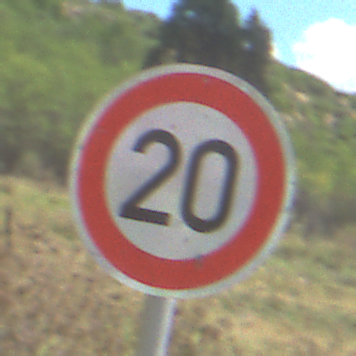
Verkehrszeichen: Geschwindigkeit20
Umgebung: Outdoor, Nature
Tageszeit: Midday
Wetter: PartlyCloudy
Licht: Natural
Jahreszeit: Autumn
Kontrast: HighContrast